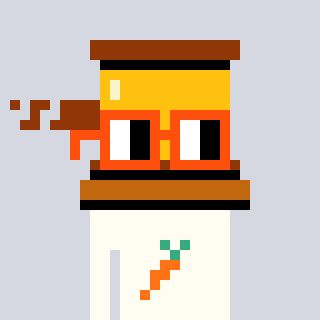
a pixel art character with square orange glasses, a gavel-shaped head and a grayscale-colored body on a cool background